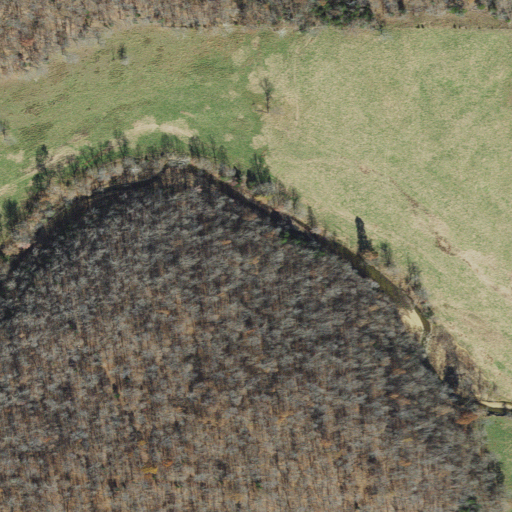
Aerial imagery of valley in Arkansas named Walley Hollow containing deciduous forest, pasture, grassland, and shrub